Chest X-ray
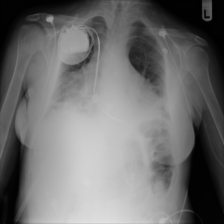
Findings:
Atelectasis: negative
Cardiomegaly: negative
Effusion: negative
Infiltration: positive
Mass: negative
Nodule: negative
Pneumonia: negative
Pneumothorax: negative
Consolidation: negative
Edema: negative
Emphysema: negative
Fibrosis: negative
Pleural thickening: negative
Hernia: negative